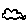
Label: cloud